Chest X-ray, PA view. Patient: 62 years old, sex M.
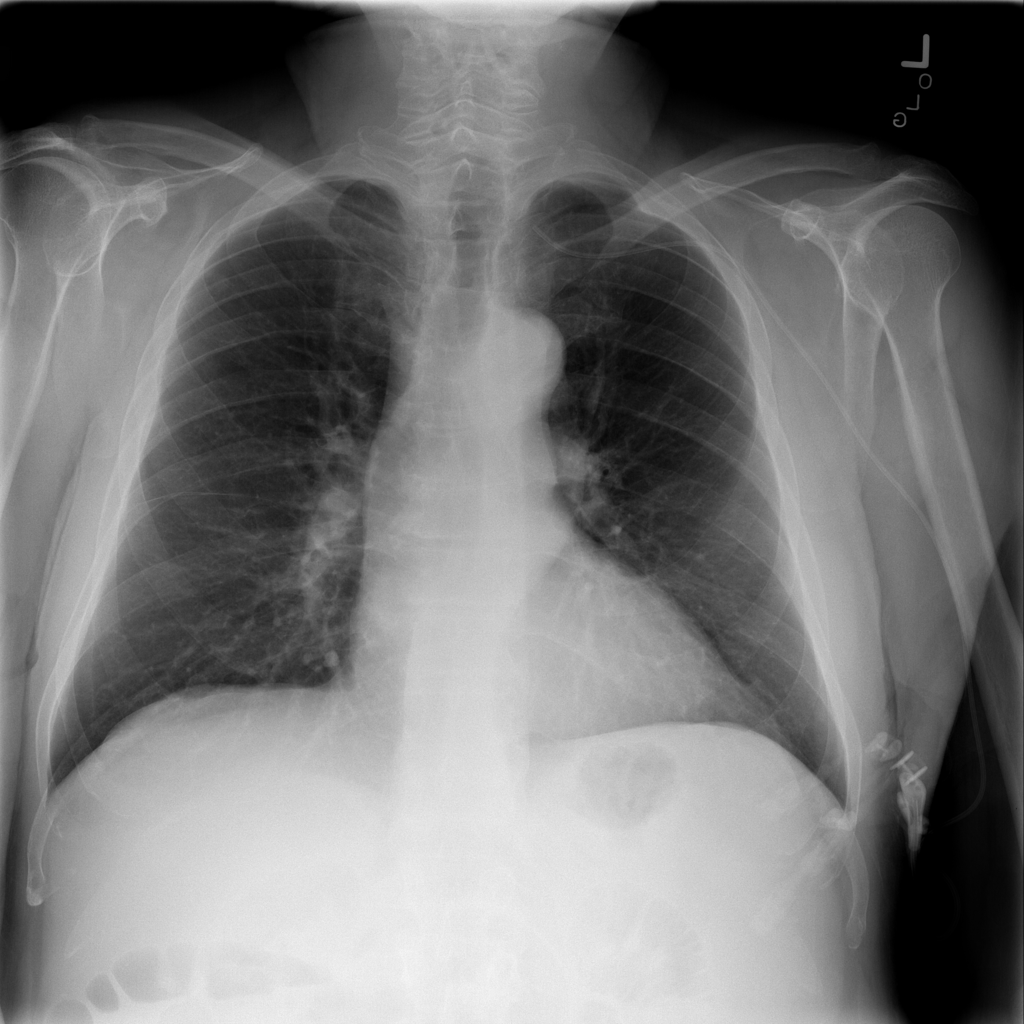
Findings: No Finding